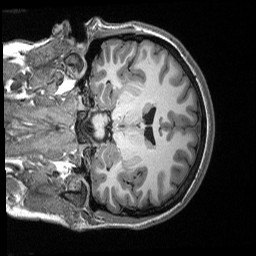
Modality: T1w
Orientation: coronal
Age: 23
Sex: female